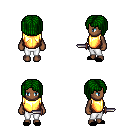
a pixel art fantasy rpg character, female body template, human, dark skin, gold chest armor, white pants, green pageboy hairstyle, black slippers, dagger, four views (front, back, left, right), 2x2 character sprite sheet, small pixel art, hard edges, no anti-aliasing